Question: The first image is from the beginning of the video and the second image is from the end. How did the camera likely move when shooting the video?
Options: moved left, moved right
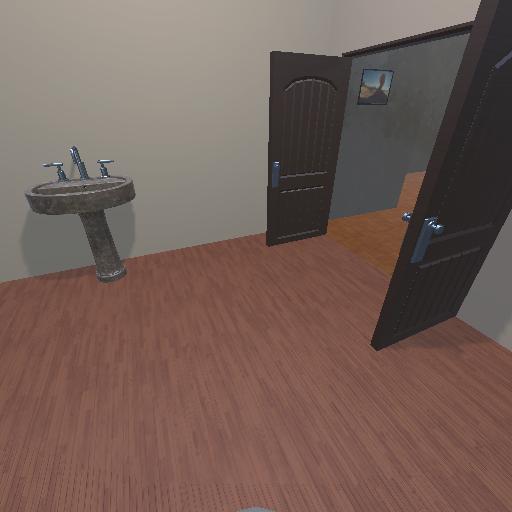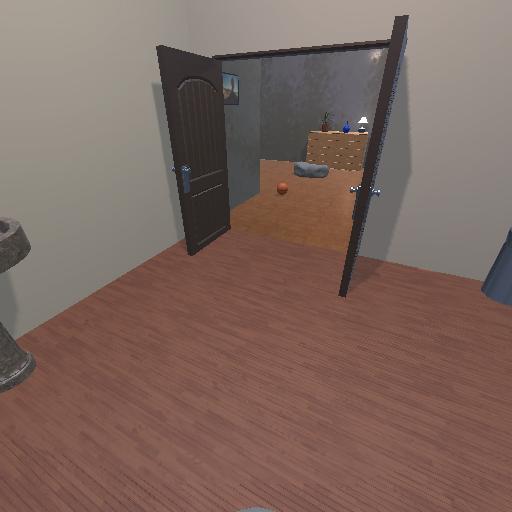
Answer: moved left